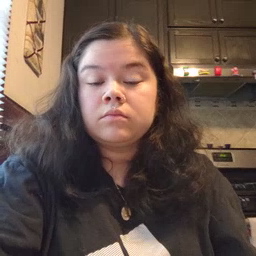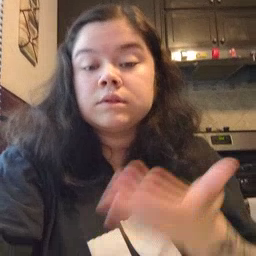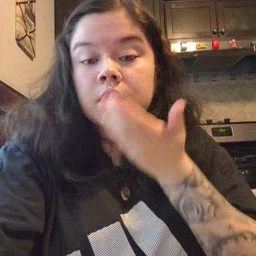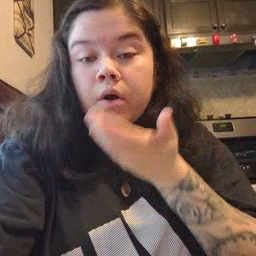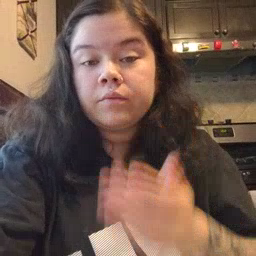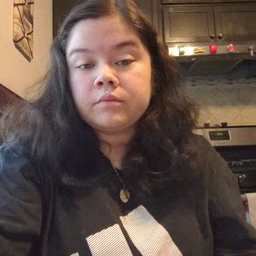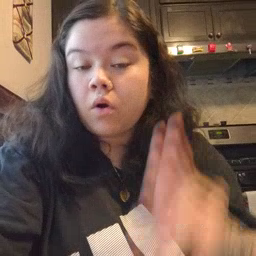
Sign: cereal